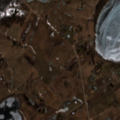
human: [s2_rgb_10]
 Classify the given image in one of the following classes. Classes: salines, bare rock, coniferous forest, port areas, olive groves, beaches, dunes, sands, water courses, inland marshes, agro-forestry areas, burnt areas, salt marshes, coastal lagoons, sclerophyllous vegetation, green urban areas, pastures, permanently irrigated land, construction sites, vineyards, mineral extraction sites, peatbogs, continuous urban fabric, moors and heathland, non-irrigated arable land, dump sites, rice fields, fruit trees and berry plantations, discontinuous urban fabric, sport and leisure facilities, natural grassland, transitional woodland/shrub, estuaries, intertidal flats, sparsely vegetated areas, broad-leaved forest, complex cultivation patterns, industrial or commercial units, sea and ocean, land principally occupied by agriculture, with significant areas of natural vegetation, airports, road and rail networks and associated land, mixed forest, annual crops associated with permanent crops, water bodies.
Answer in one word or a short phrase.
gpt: non-irrigated arable land, pastures, complex cultivation patterns, land principally occupied by agriculture, with significant areas of natural vegetation, broad-leaved forest, water bodies